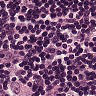
Metastatic tissue present: yes